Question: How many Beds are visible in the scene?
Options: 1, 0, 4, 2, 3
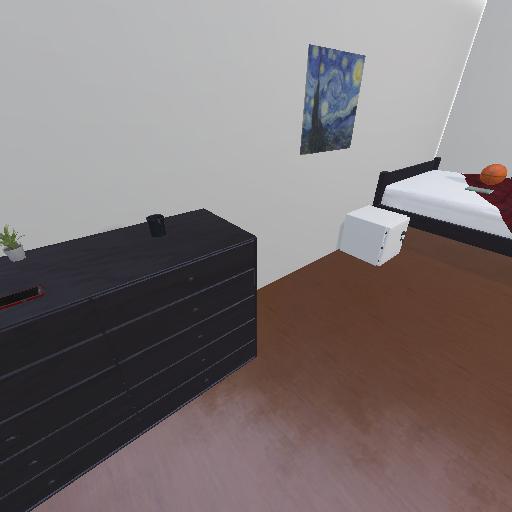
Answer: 1